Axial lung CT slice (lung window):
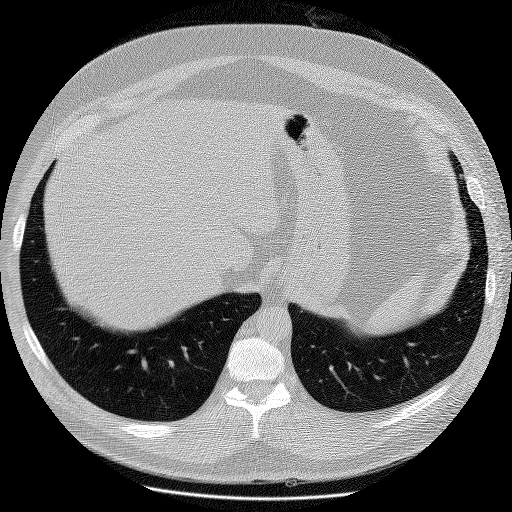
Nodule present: no